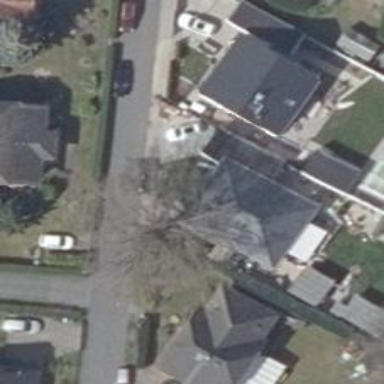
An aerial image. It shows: Semi-deciduous broadleaved tree with lush foliage.